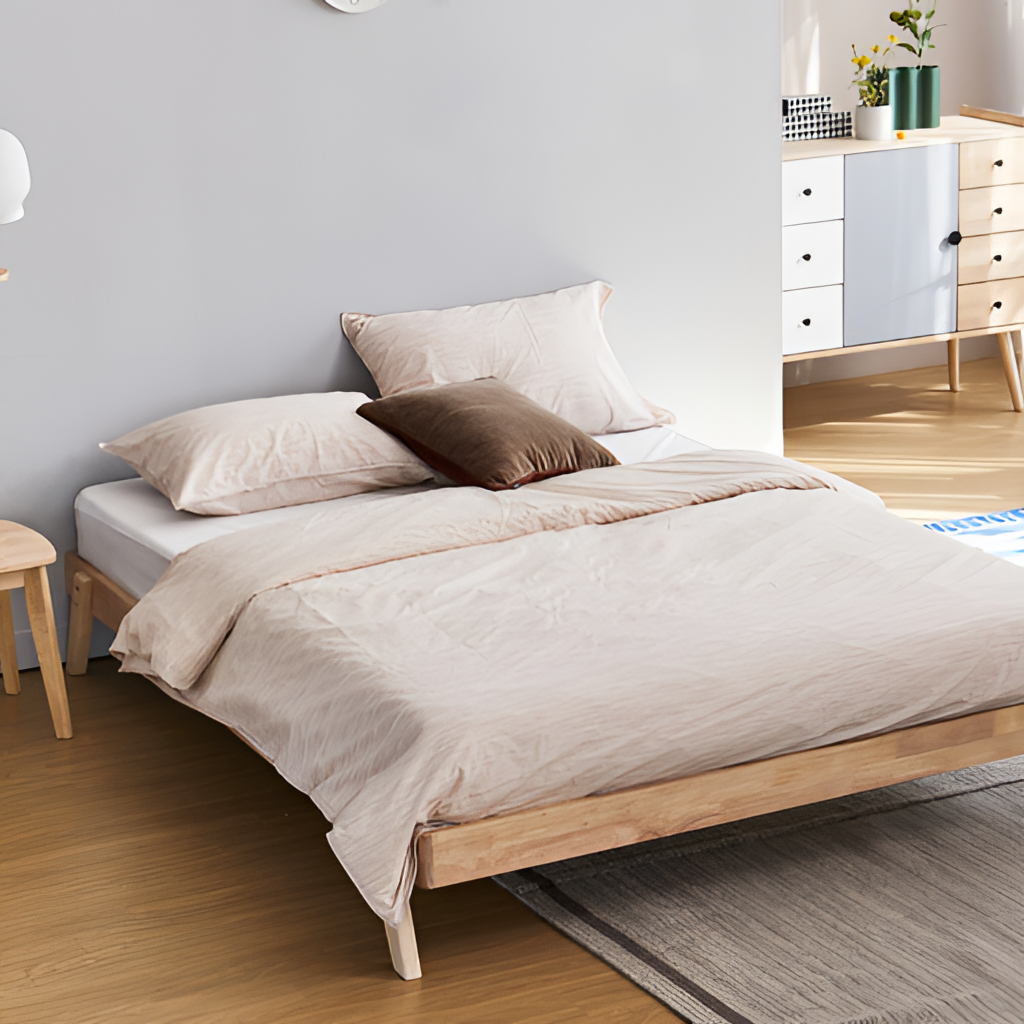
bedroom, wood bed, gray paint wallpaper, with solid pattern, Scandinavian, wood flooring, with plank pattern